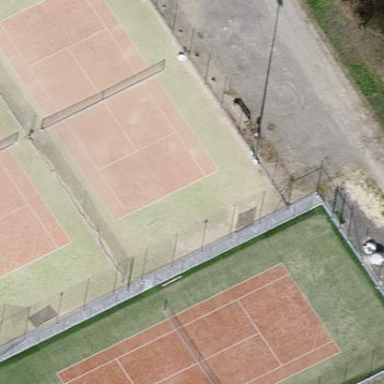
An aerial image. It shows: Tennis court on pitch.